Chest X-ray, PA view. Patient: 48 years old, sex F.
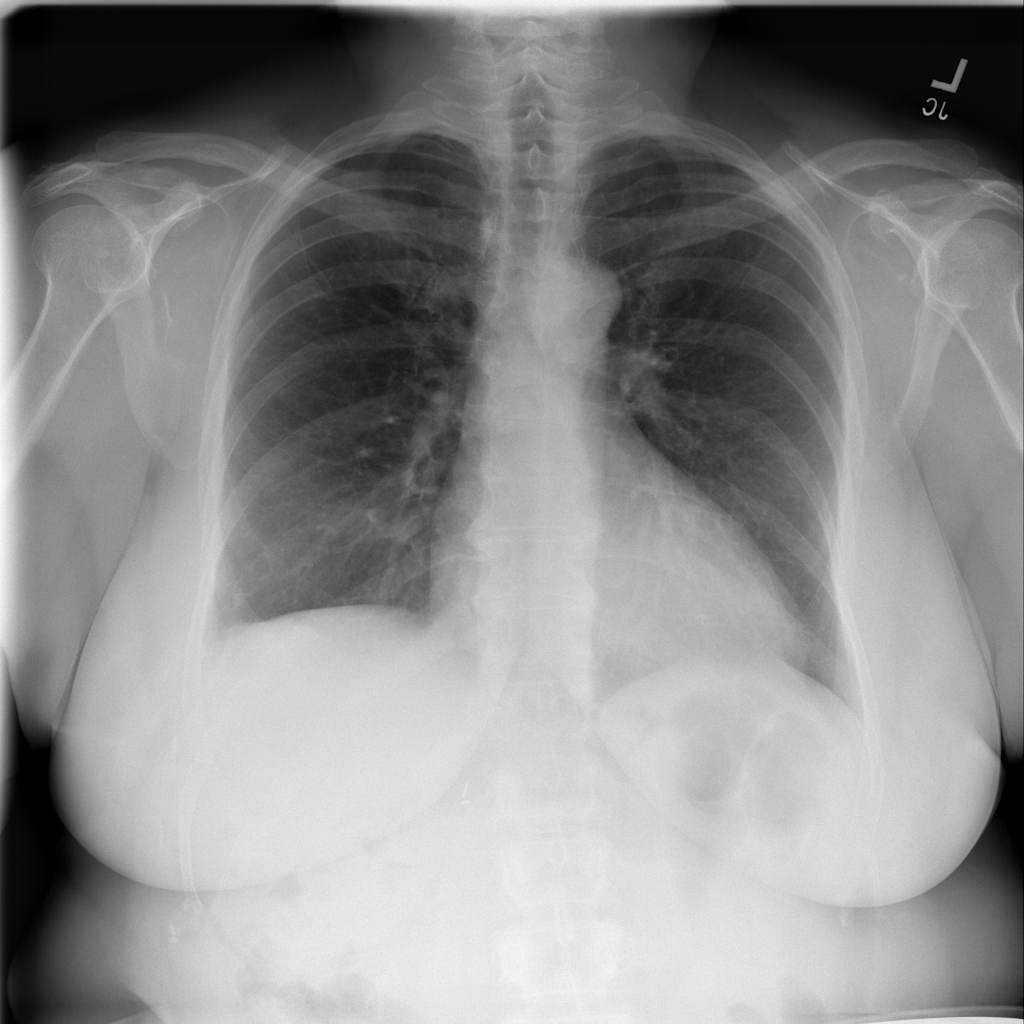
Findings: No Finding